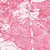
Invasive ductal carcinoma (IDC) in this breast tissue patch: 0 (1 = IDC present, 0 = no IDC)